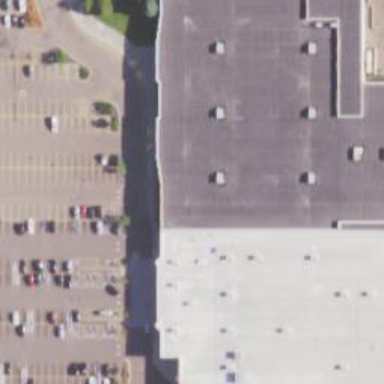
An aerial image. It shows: Department store building.